Question: So on <URL> they have the following then the version is labelled as 'Horsham.SR8 [3.0.8 RELEASE]':

But then <URL>
However, currently in my application where I'm attempting to upgrade from Spring '2.1.X' and Spring Cloud 'Greenwich' to Spring '2.3.3' and Spring Cloud ? (currently 'Hoston.SR8') I get the following:
'''
2020-08-31 15:16:59.561 WARN [main] org.springframework.boot.SpringApplication - - Unable to close ApplicationContext
java.lang.IllegalStateException: Failed to introspect Class [org.springframework.cloud.stream.function.FunctionConfiguration] from ClassLoader [jdk.internal.loader.ClassLoaders$AppClassLoader@512ddf17]
at org.springframework.util.ReflectionUtils.getDeclaredMethods(ReflectionUtils.java:481)
at org.springframework.util.ReflectionUtils.doWithMethods(ReflectionUtils.java:358)
at org.springframework.util.ReflectionUtils.getUniqueDeclaredMethods(ReflectionUtils.java:414)
at org.springframework.beans.factory.support.AbstractAutowireCapableBeanFactory.lambda$getTypeForFactoryMethod$2(AbstractAutowireCapableBeanFactory.java:742)
at java.base/java.util.concurrent.ConcurrentHashMap.computeIfAbsent(ConcurrentHashMap.java:1737)
at org.springframework.beans.factory.support.AbstractAutowireCapableBeanFactory.getTypeForFactoryMethod(AbstractAutowireCapableBeanFactory.java:741)
at org.springframework.beans.factory.support.AbstractAutowireCapableBeanFactory.determineTargetType(AbstractAutowireCapableBeanFactory.java:680)
at org.springframework.beans.factory.support.AbstractAutowireCapableBeanFactory.predictBeanType(AbstractAutowireCapableBeanFactory.java:648)
at org.springframework.beans.factory.support.AbstractBeanFactory.isFactoryBean(AbstractBeanFactory.java:1614)
at org.springframework.beans.factory.support.DefaultListableBeanFactory.doGetBeanNamesForType(DefaultListableBeanFactory.java:523)
at org.springframework.beans.factory.support.DefaultListableBeanFactory.getBeanNamesForType(DefaultListableBeanFactory.java:495)
at org.springframework.beans.factory.support.DefaultListableBeanFactory.getBeansOfType(DefaultListableBeanFactory.java:620)
at org.springframework.beans.factory.support.DefaultListableBeanFactory.getBeansOfType(DefaultListableBeanFactory.java:612)
at org.springframework.context.support.AbstractApplicationContext.getBeansOfType(AbstractApplicationContext.java:1243)
at org.springframework.boot.SpringApplication.getExitCodeFromMappedException(SpringApplication.java:880)
at org.springframework.boot.SpringApplication.getExitCodeFromException(SpringApplication.java:868)
at org.springframework.boot.SpringApplication.handleExitCode(SpringApplication.java:855)
at org.springframework.boot.SpringApplication.handleRunFailure(SpringApplication.java:806)
at org.springframework.boot.SpringApplication.run(SpringApplication.java:325)
at org.springframework.boot.SpringApplication.run(SpringApplication.java:1237)
at org.springframework.boot.SpringApplication.run(SpringApplication.java:1226)
at com.myapplicaiton.MyApplicationKt.main(MyApplicationKt.kt:78)
Caused by: java.lang.NoClassDefFoundError: org/springframework/cloud/function/context/PollableBean
at java.base/java.lang.Class.getDeclaredMethods0(Native Method)
at java.base/java.lang.Class.privateGetDeclaredMethods(Class.java:3167)
at java.base/java.lang.Class.getDeclaredMethods(Class.java:2310)
at org.springframework.util.ReflectionUtils.getDeclaredMethods(ReflectionUtils.java:463)
... 21 common frames omitted
Caused by: java.lang.ClassNotFoundException: org.springframework.cloud.function.context.PollableBean
at java.base/jdk.internal.loader.BuiltinClassLoader.loadClass(BuiltinClassLoader.java:583)
at java.base/jdk.internal.loader.ClassLoaders$AppClassLoader.loadClass(ClassLoaders.java:178)
at java.base/java.lang.ClassLoader.loadClass(ClassLoader.java:521)
... 25 common frames omitted
'''
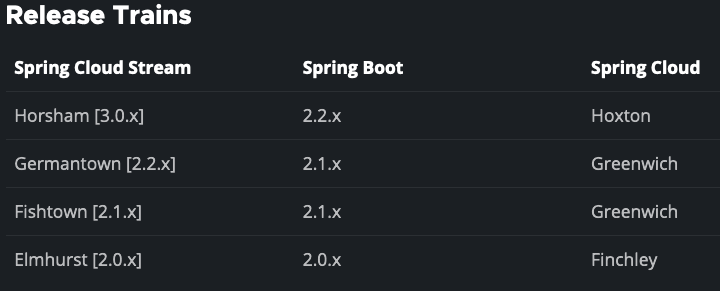
Answer: What version of spring-cloud-function-context do you have on the classpath?
I created a new Boot 2.3.3/Hoxton.SR8 app this morning and I see that class in 'spring-cloud-function-context-3.0.10.RELEASE.jar' which should automatically be picked up.